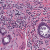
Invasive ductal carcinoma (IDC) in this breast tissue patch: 1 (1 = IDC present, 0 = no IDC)